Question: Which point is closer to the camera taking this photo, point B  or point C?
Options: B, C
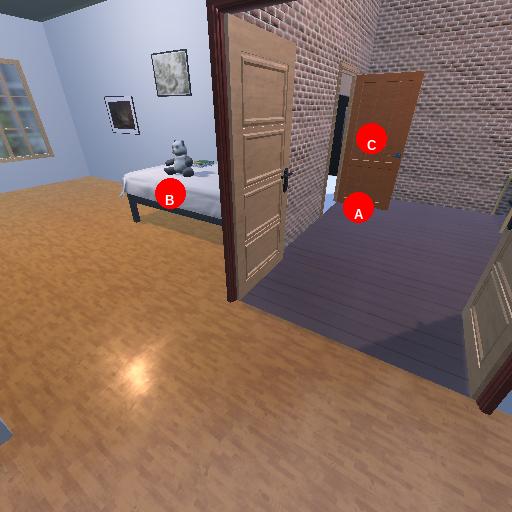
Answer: B